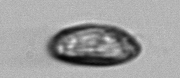
Label: Katodinium_or_Torodinium